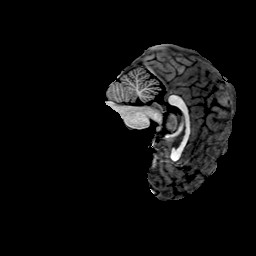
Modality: T1w
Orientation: sagittal
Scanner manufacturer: ge
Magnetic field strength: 3 T
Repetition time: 0.00766 s
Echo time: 0.003476 s